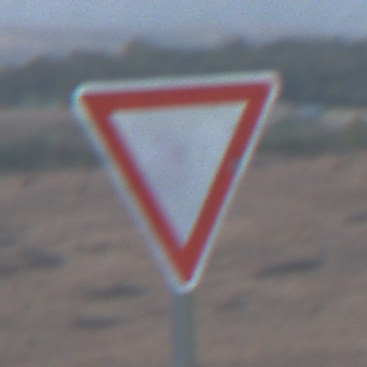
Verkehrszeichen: VorfahrtGewaehren
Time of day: SunriseSunset
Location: Outdoor (Nature)
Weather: Clear
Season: NotSpecified
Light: Natural